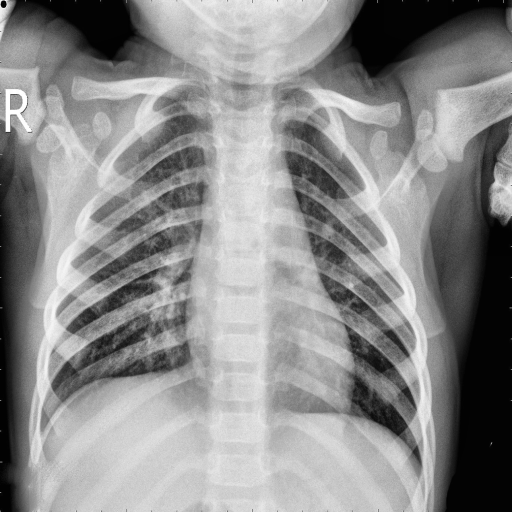
Finding: NORMAL